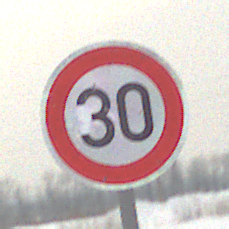
Verkehrszeichen: Geschwindigkeit30
Umgebung: Outdoor, Nature
Tageszeit: MorningAfternoon
Wetter: Overcast
Licht: Natural
Jahreszeit: Winter
Kontrast: LowContrast